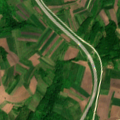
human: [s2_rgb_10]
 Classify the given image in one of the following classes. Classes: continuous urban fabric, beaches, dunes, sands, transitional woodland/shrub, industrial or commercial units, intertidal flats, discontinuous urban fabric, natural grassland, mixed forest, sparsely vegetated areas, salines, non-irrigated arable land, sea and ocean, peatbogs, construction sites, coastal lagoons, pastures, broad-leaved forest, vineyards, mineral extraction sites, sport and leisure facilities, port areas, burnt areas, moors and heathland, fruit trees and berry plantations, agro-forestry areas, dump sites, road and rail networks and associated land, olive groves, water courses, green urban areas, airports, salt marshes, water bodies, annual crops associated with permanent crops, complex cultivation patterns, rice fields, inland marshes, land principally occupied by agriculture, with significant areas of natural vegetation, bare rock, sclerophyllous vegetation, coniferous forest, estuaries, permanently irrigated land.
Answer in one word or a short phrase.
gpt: non-irrigated arable land, land principally occupied by agriculture, with significant areas of natural vegetation